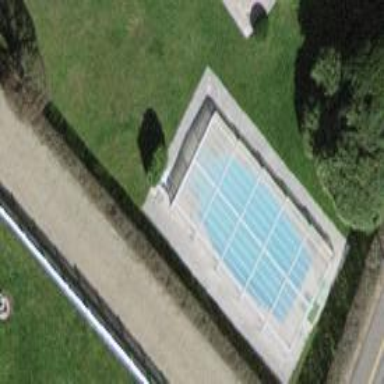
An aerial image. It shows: Swimming pool located in leisure land.